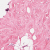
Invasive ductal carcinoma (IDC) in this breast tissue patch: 0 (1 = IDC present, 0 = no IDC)